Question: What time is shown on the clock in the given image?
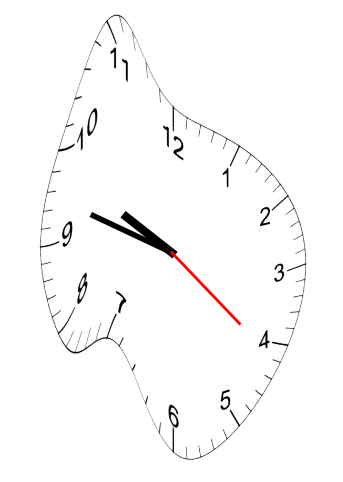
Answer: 09:47:21